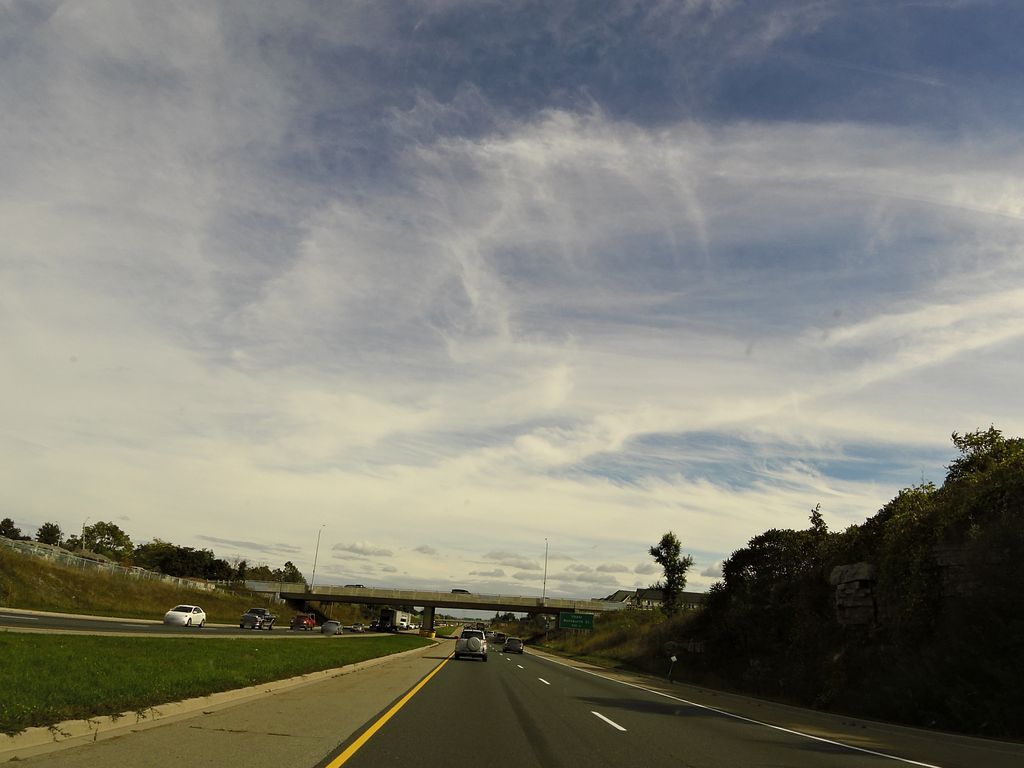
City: hamilton